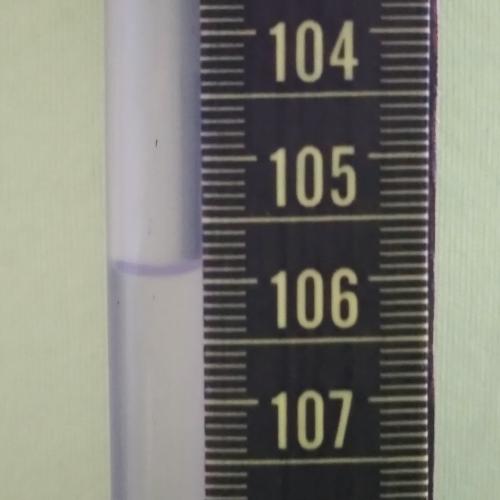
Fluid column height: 105.9 cm